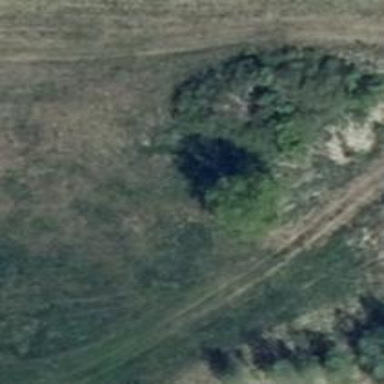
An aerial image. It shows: Evergreen broadleaved tree.